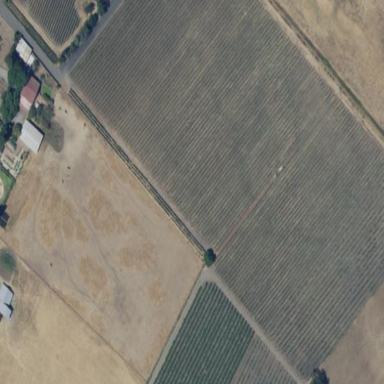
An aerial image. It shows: Vineyard where grapes are grown.